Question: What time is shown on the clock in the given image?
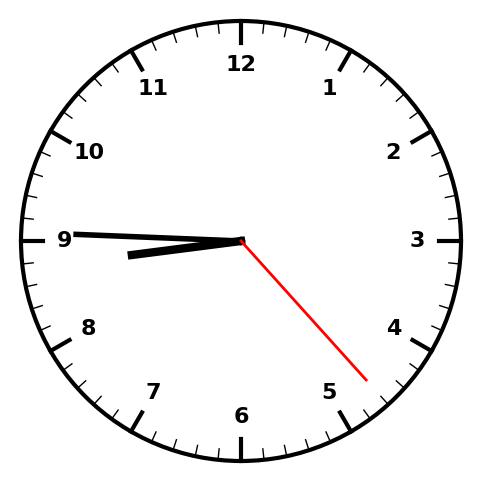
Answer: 08:45:23